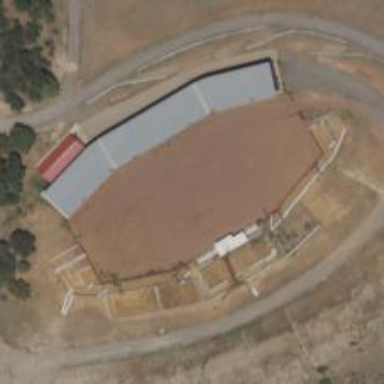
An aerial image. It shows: Stadium for equestrian sports.